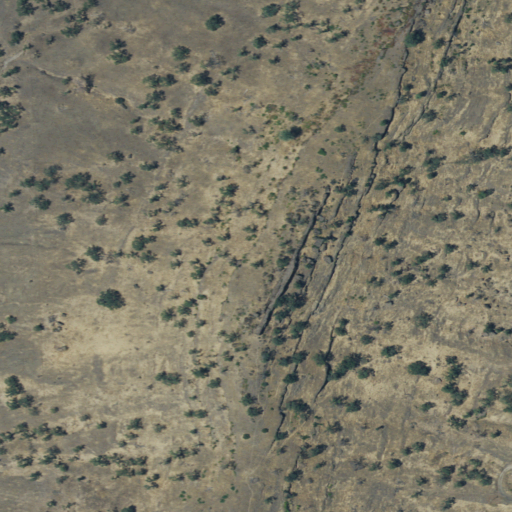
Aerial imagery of mountain in California named Steamboat Rock containing shrub and grassland